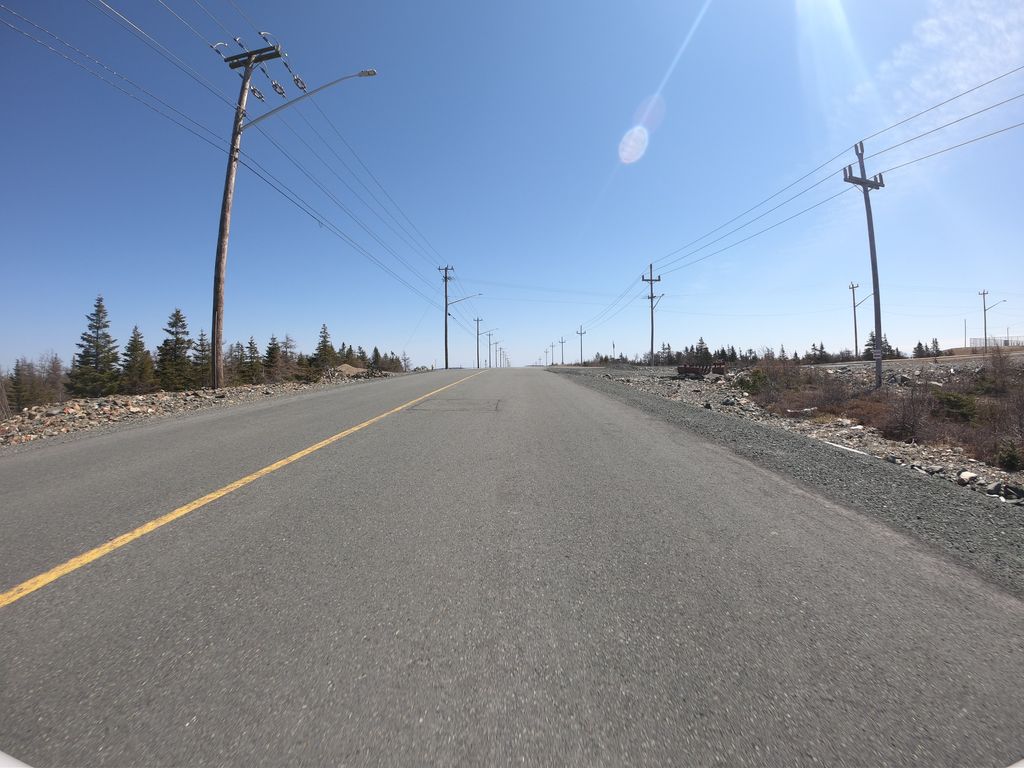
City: st_johns